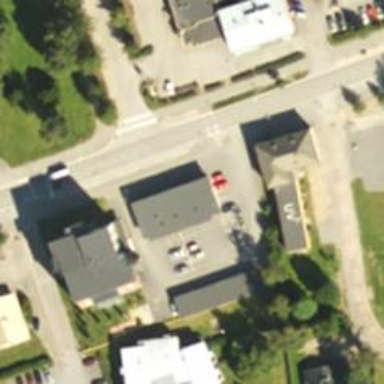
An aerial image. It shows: Pharmacy providing healthcare services.